Field crop: maize
Growth stage: 1
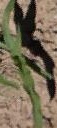
Species: maize